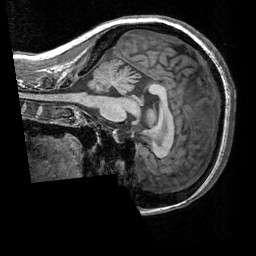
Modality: T1w
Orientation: sagittal
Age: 34
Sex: female
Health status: healthy
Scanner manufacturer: siemens
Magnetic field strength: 3 T
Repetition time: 2.3 s
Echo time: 0.00303 s